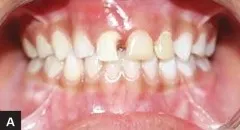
Carious broken primary anterior tooth # 51.
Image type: medical_photograph (oral_photograph)